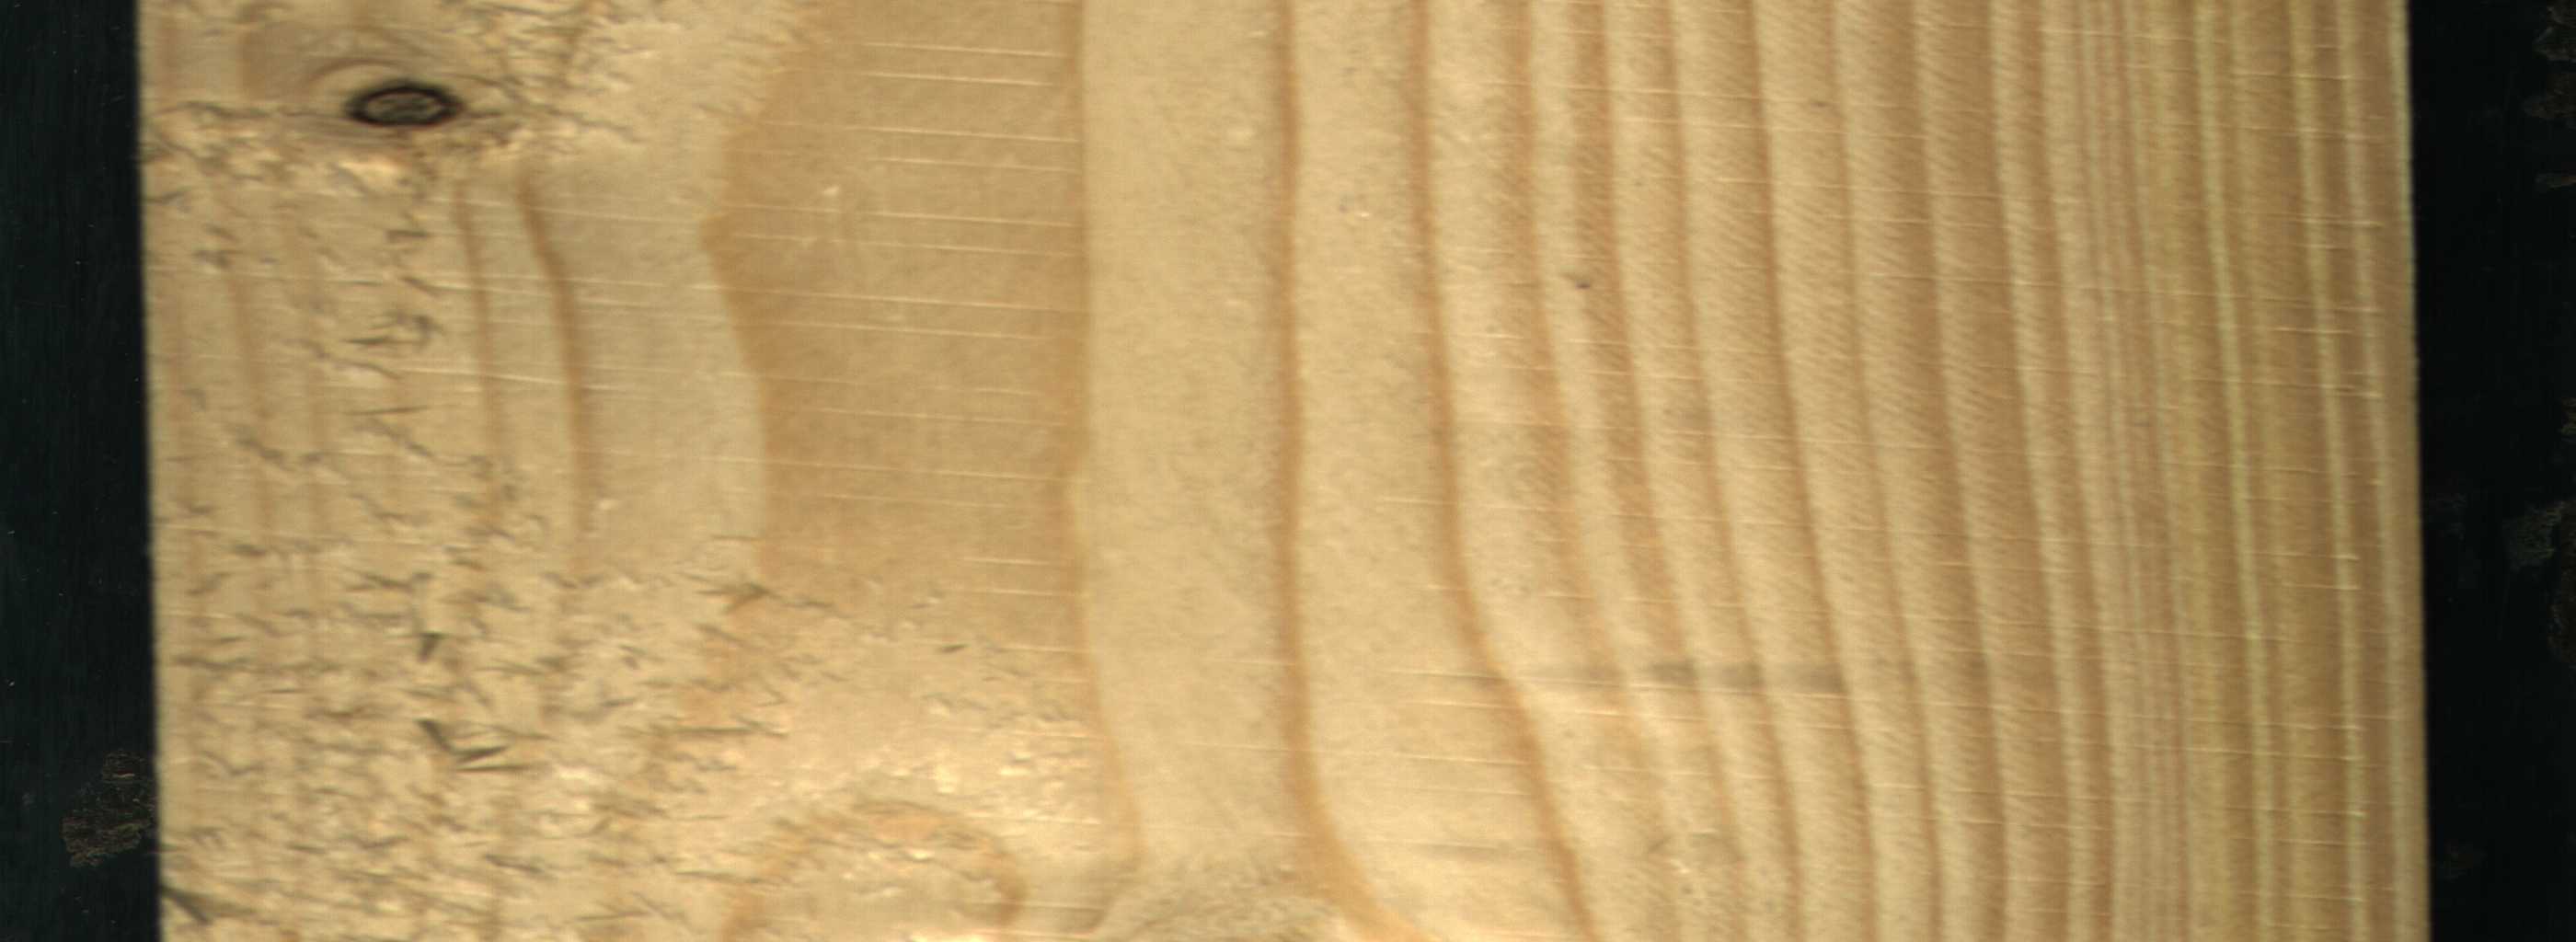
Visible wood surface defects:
Dead_Knot